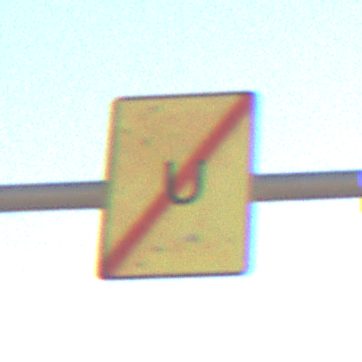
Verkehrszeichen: EndeUmleitung
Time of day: MorningAfternoon
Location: Outdoor (Nature)
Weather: PartlyCloudy
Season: NotSpecified
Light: Natural